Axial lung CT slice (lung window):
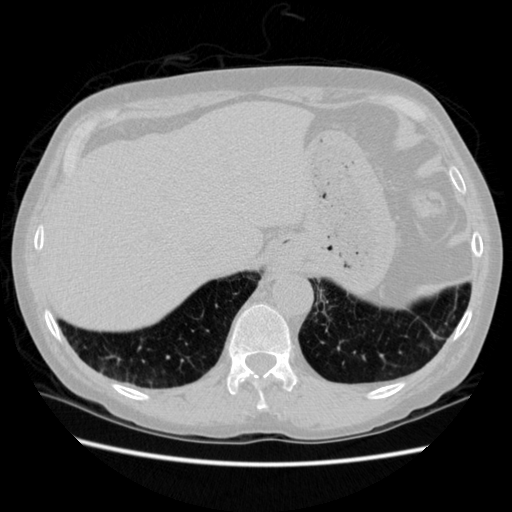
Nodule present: no